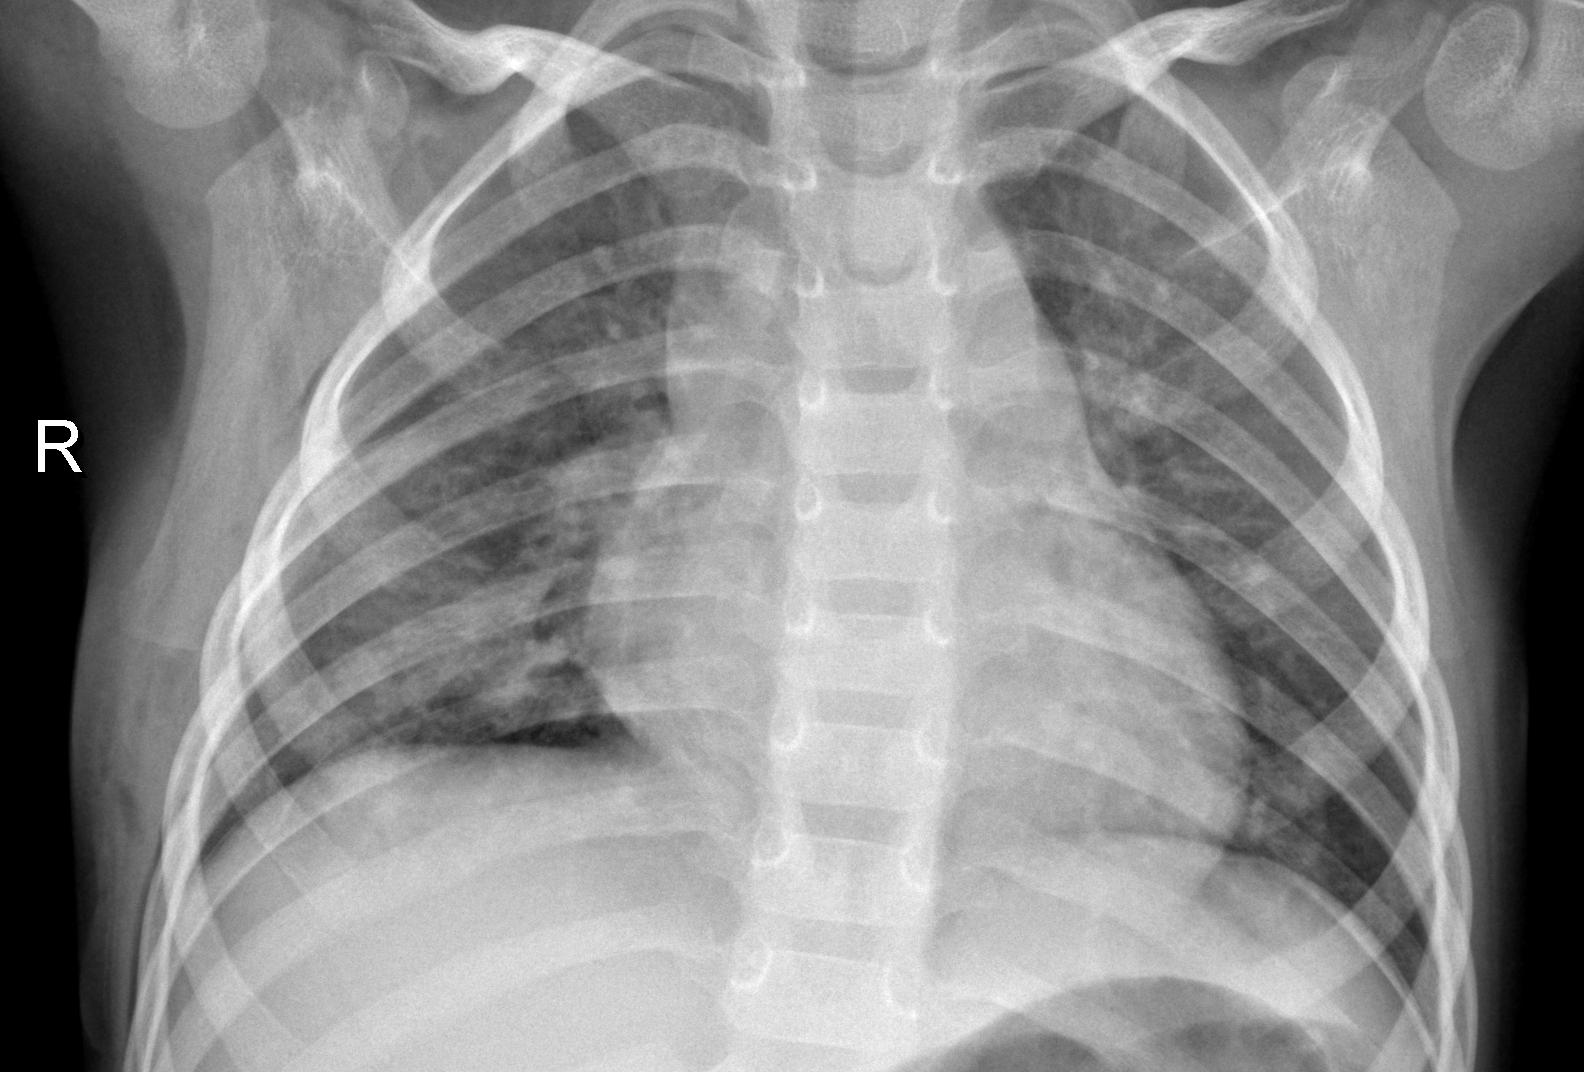
Diagnosis: PNEUMONIA